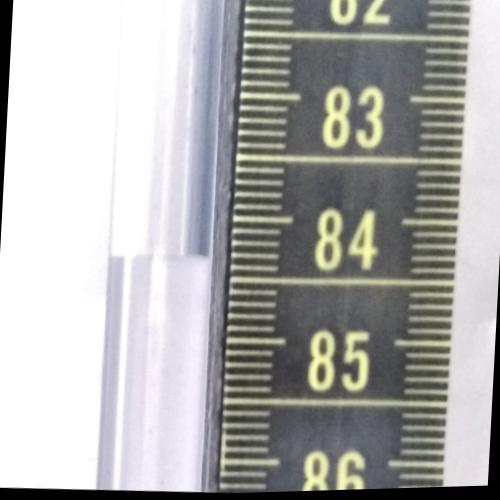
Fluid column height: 84.3 cm